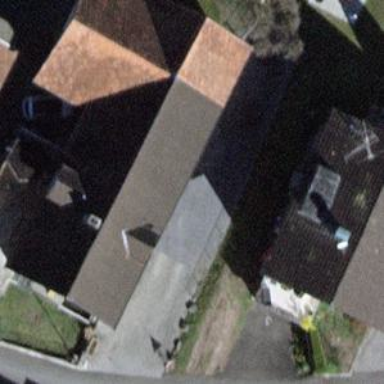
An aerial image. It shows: Simple house.